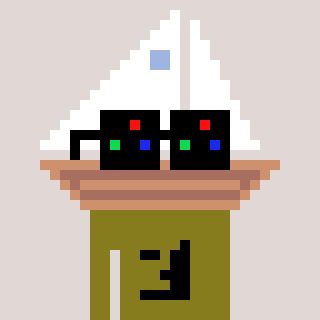
a pixel art character with square black sunglasses, a sailboat-shaped head and a gunk-colored body on a warm background